Question: I am attempting to load an image with the src of the image being stored in the 'this.props.src'. The 'this.props.src' outputs the correct name of the img file I would like to load: "koolImg". I am importing the file by: 'import koolImg from '../img/koolImg.png'.' This is the current setup: '<img src={this.props.src} alt="noLoad"/>'. However, no image is loaded, just the "alt" value is displayed. What am I missing? I am new to React.

I created this react app using the 'npx create-react-app koolImgApp' command, thus using webpack. Running on React 16.4.1 and using Google Chrome 67.
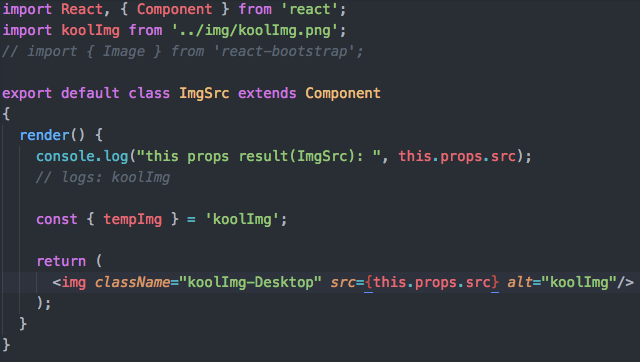
Answer: 'koolImg' is just a string which can't be used directly as a 'src' attribute of an 'img' element.
You could map this to the image you have imported by storing the imported image variable in an object, and then accessing that with your 'src' prop string:
'''
import React, { Component } from 'react';
import koolImg from '../img/koolImg.png';
const images = {
koolImg
};
class ImgSrc extends Component {
render() {
return <img src={images[this.props.src]} />;
}
}
'''